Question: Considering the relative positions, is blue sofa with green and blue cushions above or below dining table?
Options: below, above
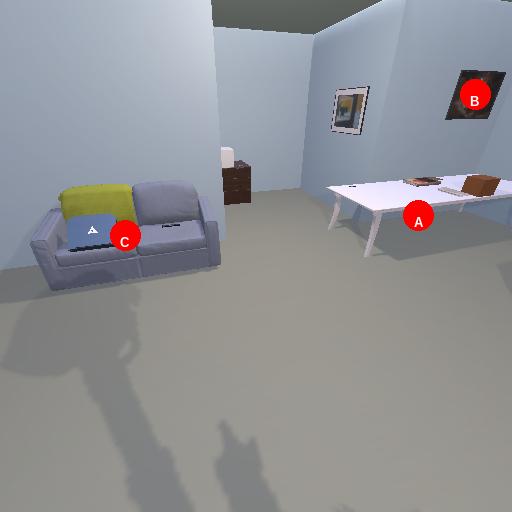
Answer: below